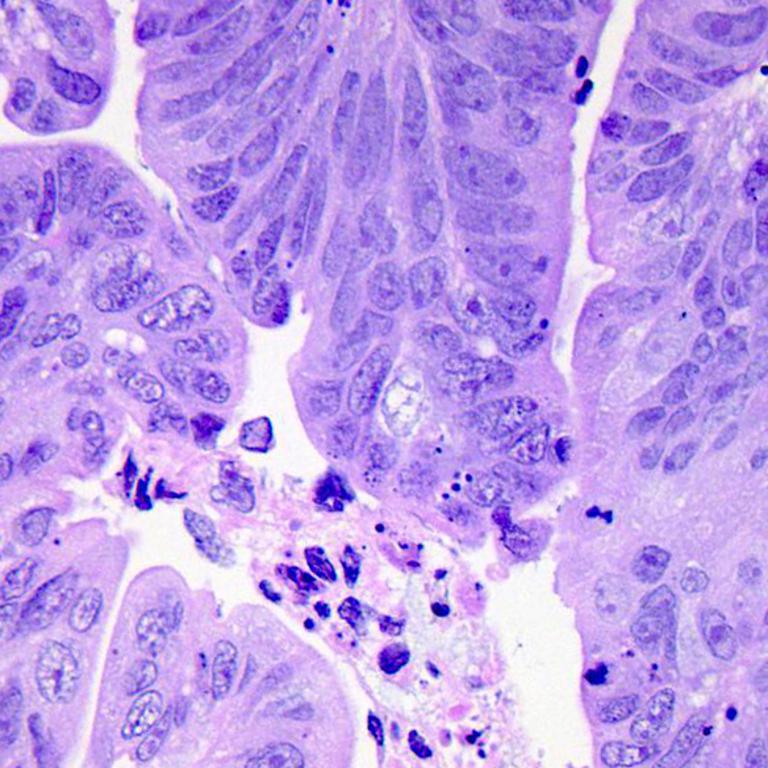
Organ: colon
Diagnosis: adenocarcinomas